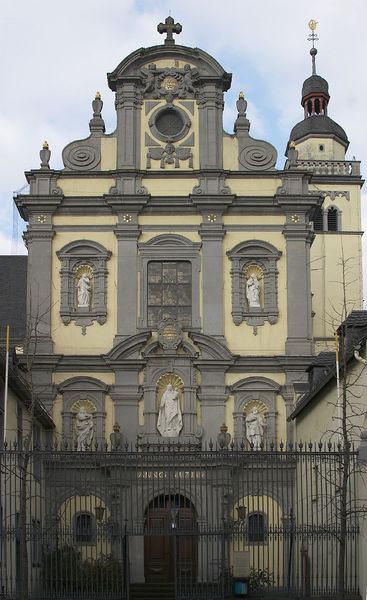
Titel: St. Maria vom Frieden
Künstler: Karl von St. Joseph
Standort: Köln, Vor den Siebenburgen 6-10 (EU - D - NRW)
Schlagwörter: baum, himmel, wolken, gelb, kirchturm, äste, fenster, glas, grau, lampe, laterne, laternen, säulen, tür, dach, gebäude, haus, zaun, alt, architektur, barock, stein, gitter, kirche, gold, kind, turm, turmspitze, engel, skulptur, relief, bogen, fassade, netze, giebel, farbe, pilaster, figuren, rundbogen, inschrift, metall, hoch, tor, foto, fotografie, photographie, eingang, eisen, erker, nische, messing, kirch, kreuz, türmchen, zwiebelturm, münchen, rundfenster, regenrinne, wirbel, weimar, photo, portal, heiligenschein, skulpturen, statuen, voluten, farbfoto, christus, jesus, simse, frontansicht, vorhof, bibliothek, volute, heilige, muschel, muscheln, schnecken, maria, madonna, verzierungen, absperrung, fot, holztür, gottesmutter, nischen, jesuskind, wetterhahn, heilgenschein, jesuiten, kirchenfassade, metallzaun, einturmfassade, junge bäume, bonn